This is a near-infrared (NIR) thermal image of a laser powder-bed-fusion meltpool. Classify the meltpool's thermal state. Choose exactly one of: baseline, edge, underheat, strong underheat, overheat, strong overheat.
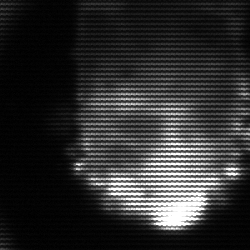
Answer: baseline